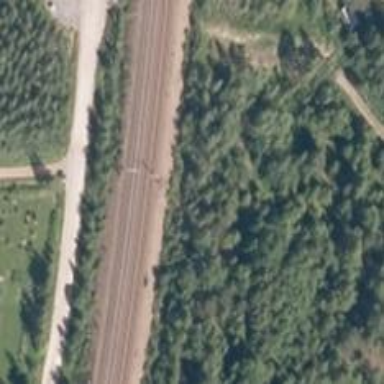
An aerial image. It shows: Railway with continuous electrified contact line.